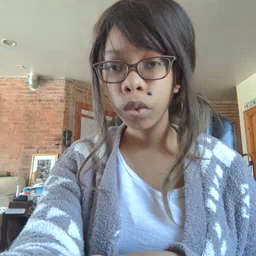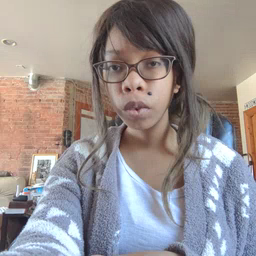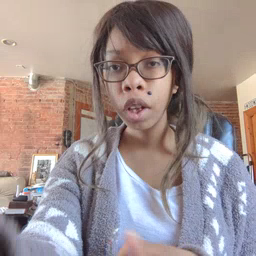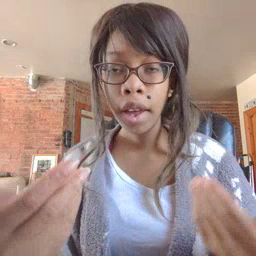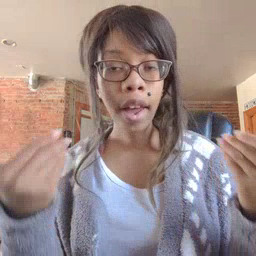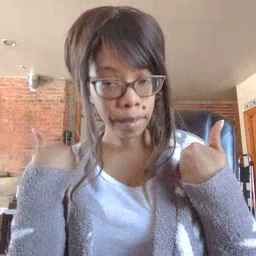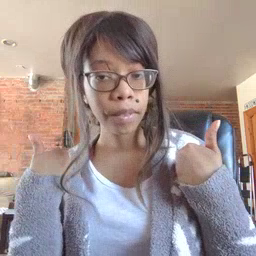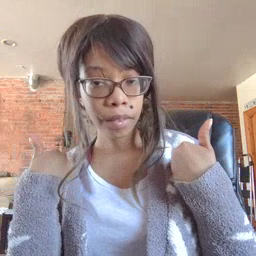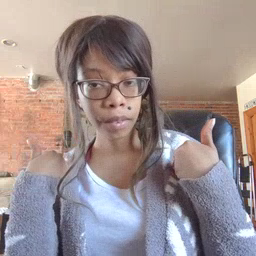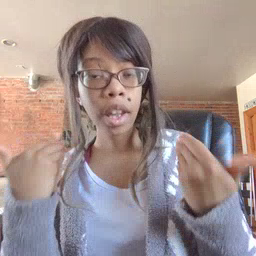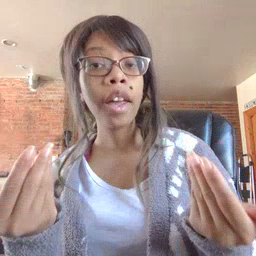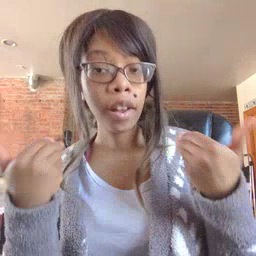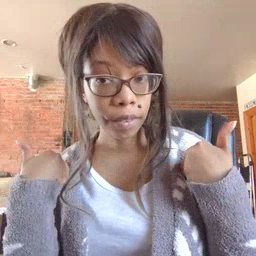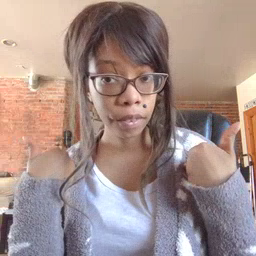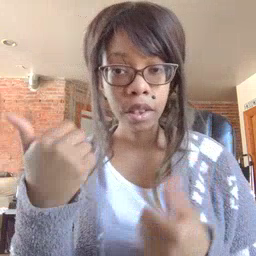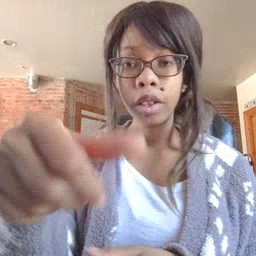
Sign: have